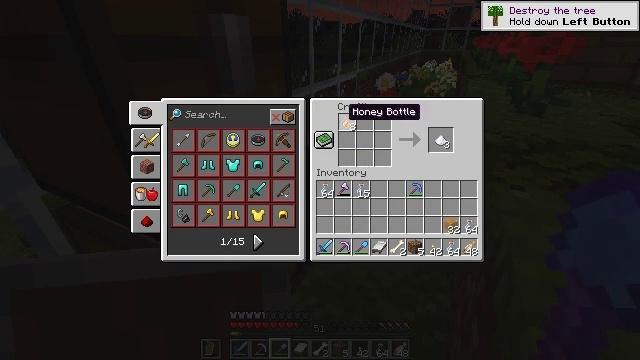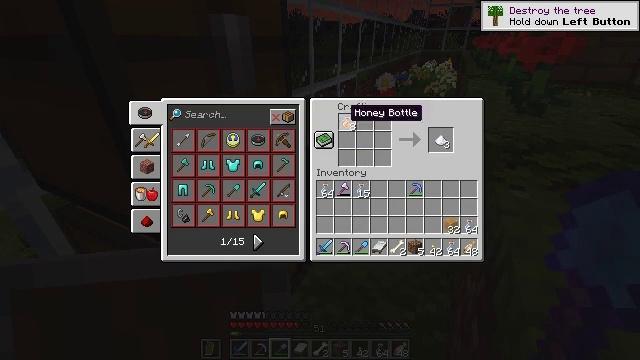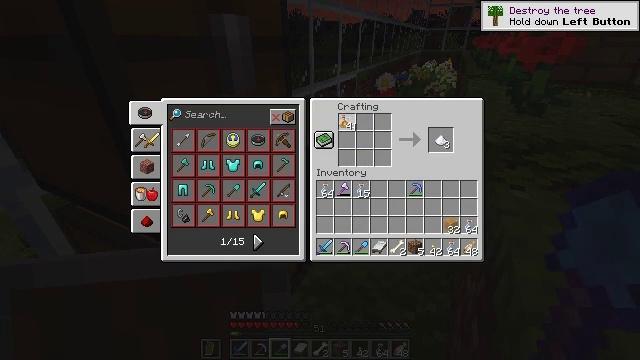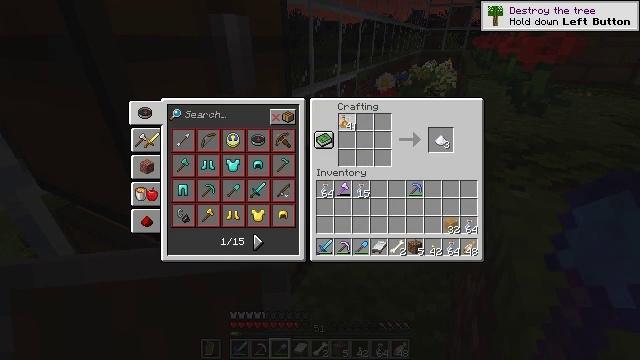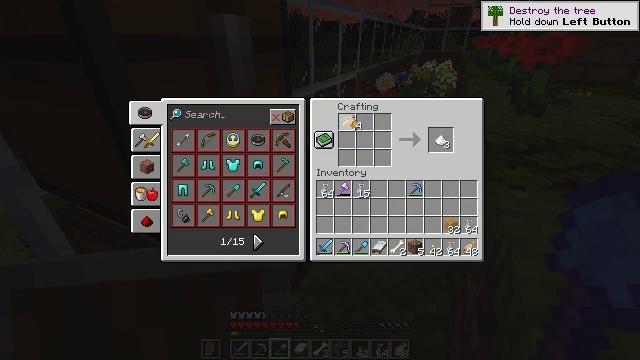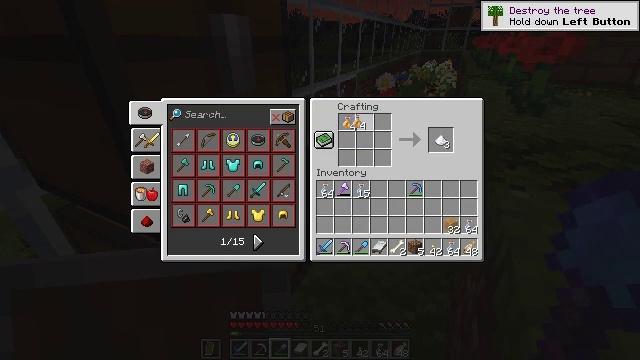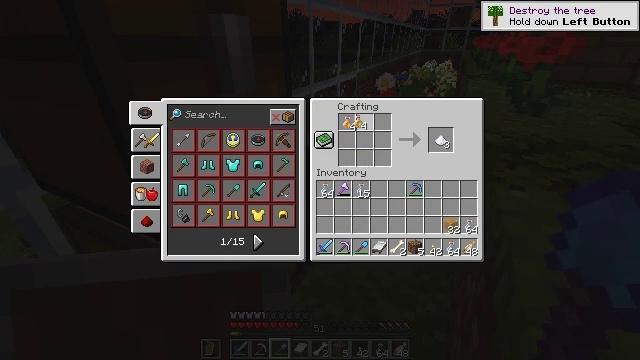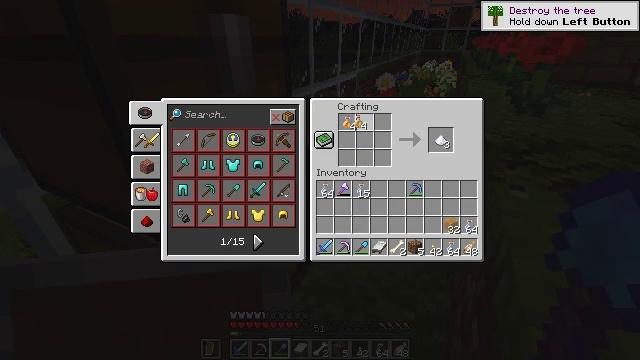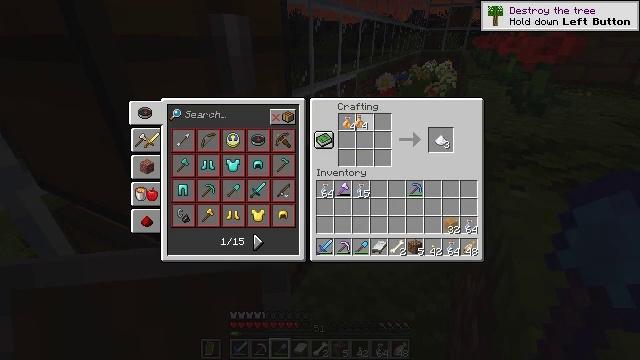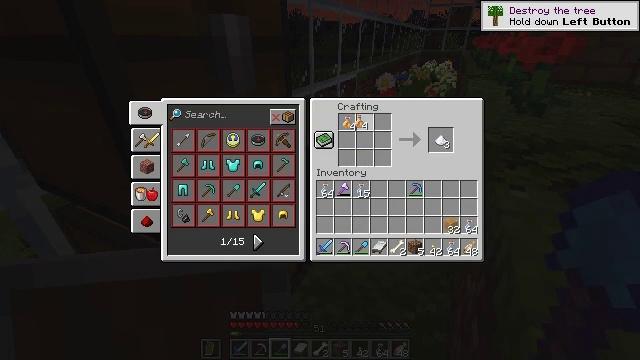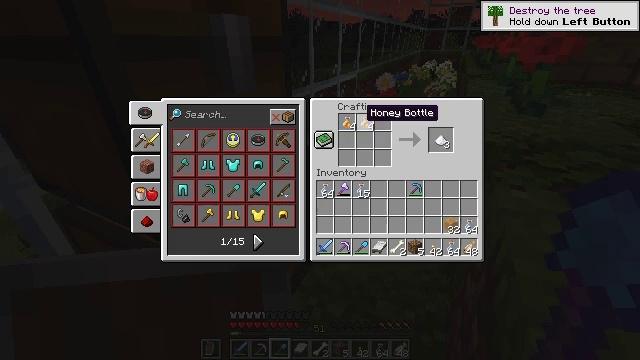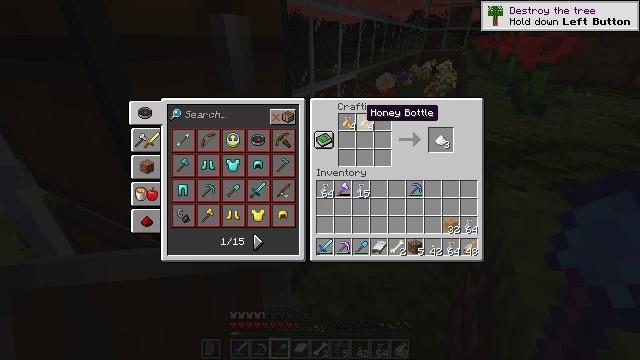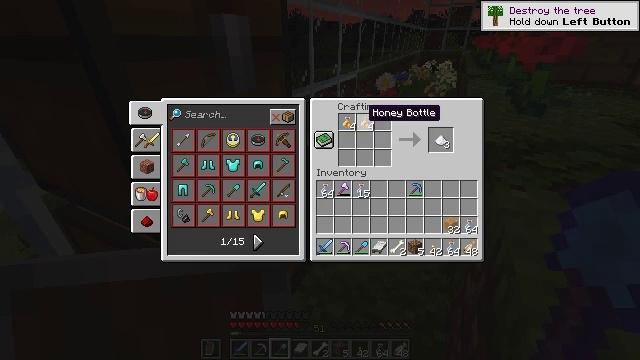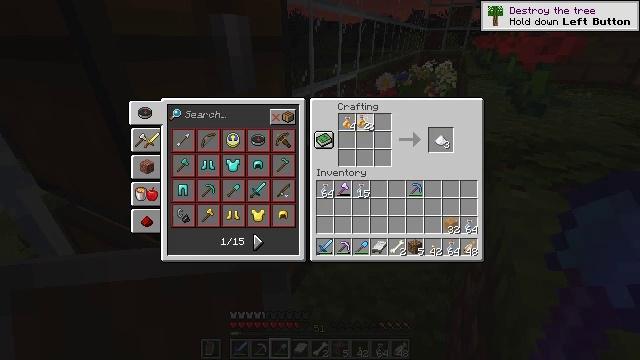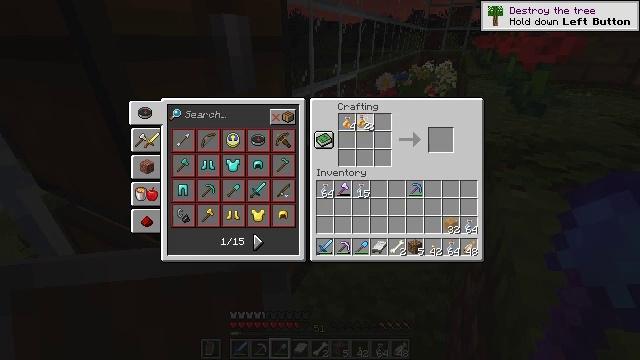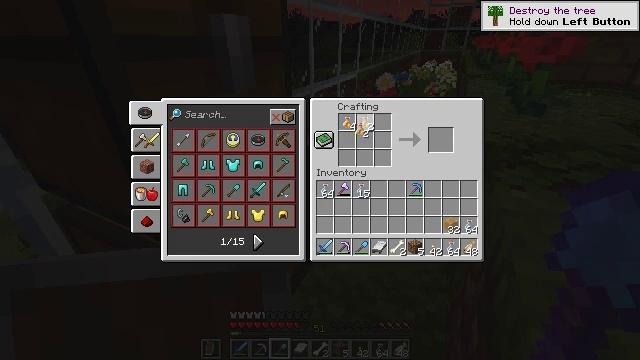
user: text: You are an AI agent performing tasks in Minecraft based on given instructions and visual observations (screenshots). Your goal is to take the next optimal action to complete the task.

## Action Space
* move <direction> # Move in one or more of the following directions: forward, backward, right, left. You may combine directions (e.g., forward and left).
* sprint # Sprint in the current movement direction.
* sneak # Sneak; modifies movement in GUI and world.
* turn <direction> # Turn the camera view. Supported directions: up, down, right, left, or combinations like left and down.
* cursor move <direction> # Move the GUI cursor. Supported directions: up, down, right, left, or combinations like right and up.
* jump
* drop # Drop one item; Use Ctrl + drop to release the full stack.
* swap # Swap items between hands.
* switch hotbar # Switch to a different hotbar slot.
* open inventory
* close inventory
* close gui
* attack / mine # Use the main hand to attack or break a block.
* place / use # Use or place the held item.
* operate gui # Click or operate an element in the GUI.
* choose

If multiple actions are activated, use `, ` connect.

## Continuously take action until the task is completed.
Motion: motion action
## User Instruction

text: Use honey bottles to craft a honey block.
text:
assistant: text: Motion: no_op
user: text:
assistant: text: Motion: choose
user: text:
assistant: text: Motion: choose
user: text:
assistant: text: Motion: cursor move right
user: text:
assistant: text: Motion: no_op
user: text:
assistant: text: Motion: no_op
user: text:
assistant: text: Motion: no_op
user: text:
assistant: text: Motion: operate gui
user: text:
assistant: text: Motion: operate gui
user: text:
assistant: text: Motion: no_op
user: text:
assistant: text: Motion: no_op
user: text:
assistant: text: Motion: no_op
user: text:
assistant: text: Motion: choose
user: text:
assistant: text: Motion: choose
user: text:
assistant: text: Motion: cursor move down
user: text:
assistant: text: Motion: no_op
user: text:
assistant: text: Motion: no_op
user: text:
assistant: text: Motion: no_op
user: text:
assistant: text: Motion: operate gui
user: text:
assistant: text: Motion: operate gui
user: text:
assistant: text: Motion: no_op
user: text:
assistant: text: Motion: no_op
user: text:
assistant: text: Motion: no_op
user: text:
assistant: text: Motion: no_op
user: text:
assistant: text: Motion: no_op
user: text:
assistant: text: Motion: no_op
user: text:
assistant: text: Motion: no_op
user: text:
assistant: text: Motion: cursor move left and up
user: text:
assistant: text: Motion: no_op
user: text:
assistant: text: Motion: choose